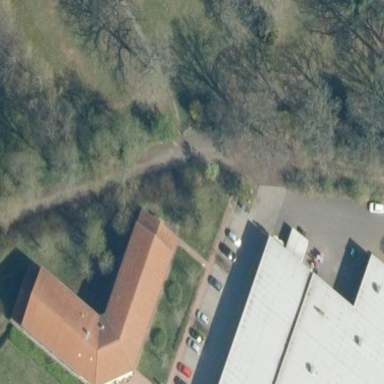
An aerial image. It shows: Public building.